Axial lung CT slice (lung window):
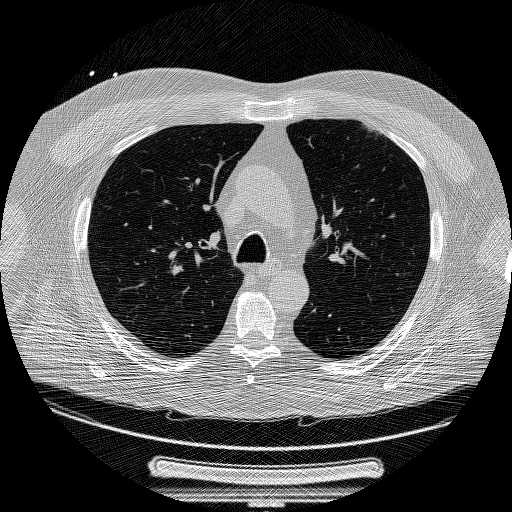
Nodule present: no